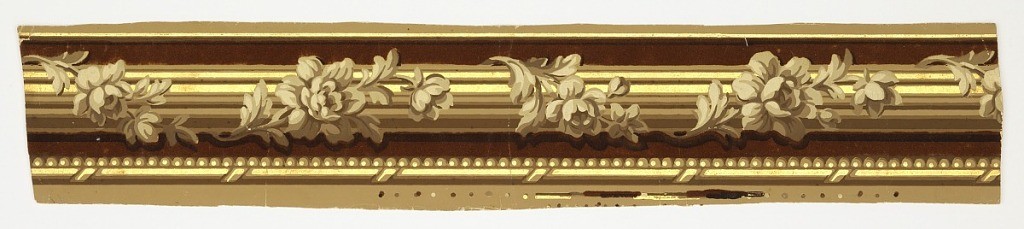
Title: Border
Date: ca. 1860
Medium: Block-printed and flocked
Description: Beige flowers twist around fluted column. Bead molding along lower edge. Gold highlights and flocked on beige ground.